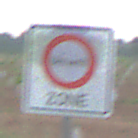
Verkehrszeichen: BeginnUmweltzone
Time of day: SunriseSunset
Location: Outdoor (Nature)
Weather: PartlyCloudy
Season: NotSpecified
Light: Natural